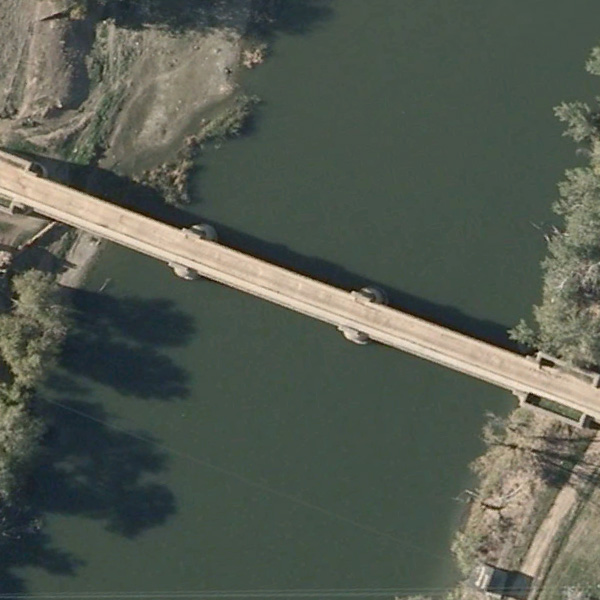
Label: Bridge